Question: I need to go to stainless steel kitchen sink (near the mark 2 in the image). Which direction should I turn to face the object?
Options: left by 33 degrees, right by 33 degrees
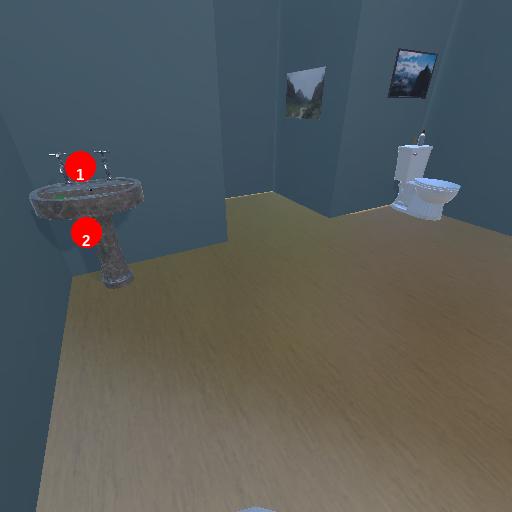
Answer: left by 33 degrees